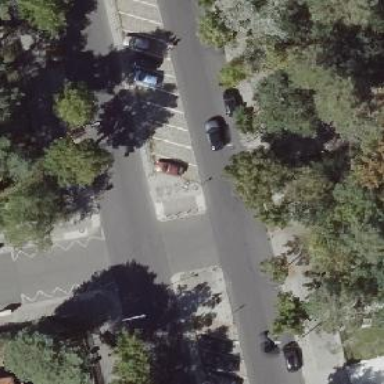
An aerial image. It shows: Secondary road with asphalt surface and parking lane on the right side.